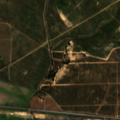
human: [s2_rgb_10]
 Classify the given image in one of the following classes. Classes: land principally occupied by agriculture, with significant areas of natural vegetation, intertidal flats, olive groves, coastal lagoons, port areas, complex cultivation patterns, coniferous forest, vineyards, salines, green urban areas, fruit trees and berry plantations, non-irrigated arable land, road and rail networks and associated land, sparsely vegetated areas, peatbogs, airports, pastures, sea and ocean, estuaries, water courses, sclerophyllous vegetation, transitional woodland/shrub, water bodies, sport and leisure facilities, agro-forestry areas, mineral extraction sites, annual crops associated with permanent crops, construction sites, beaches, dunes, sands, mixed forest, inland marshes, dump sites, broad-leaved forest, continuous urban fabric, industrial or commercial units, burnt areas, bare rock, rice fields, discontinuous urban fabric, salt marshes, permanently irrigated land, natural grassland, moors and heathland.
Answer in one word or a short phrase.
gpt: non-irrigated arable land, permanently irrigated land, olive groves